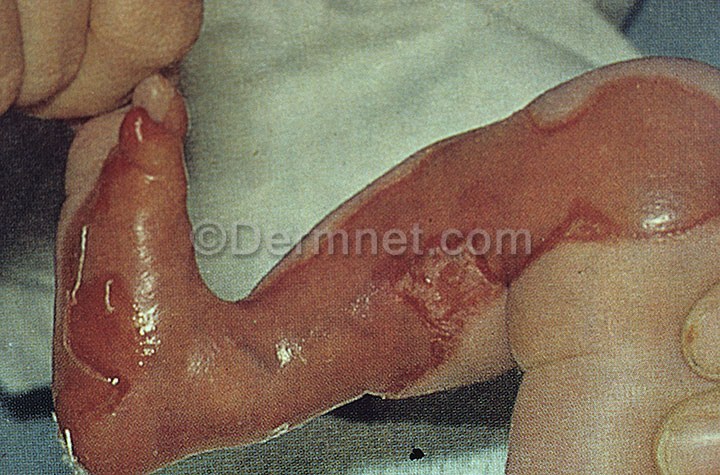
Disease: Bullous Disease Photos